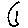
Label: moon